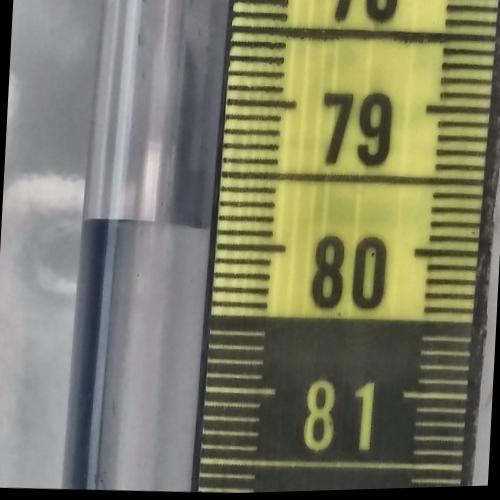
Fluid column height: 79.9 cm